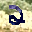
Label: 2